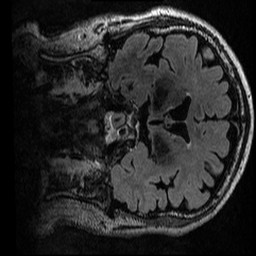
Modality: T2w
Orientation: coronal
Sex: male
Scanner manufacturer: ge
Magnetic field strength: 3 T
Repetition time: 6 s
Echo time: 0.1278 s